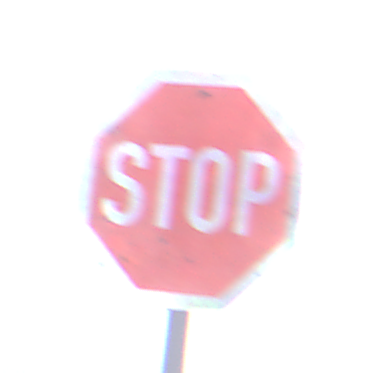
Verkehrszeichen: Stop
Umgebung: Outdoor, Beach
Tageszeit: SunriseSunset
Wetter: Overcast
Licht: Natural
Jahreszeit: NotSpecified
Kontrast: LowContrast